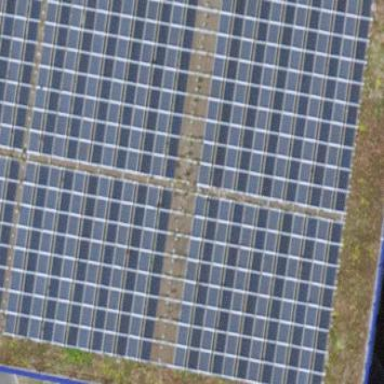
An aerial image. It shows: Solar power generator.